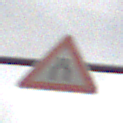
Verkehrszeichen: VerengteFahrbahn
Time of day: Midday
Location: Outdoor (Nature)
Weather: Overcast
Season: NotSpecified
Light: Natural